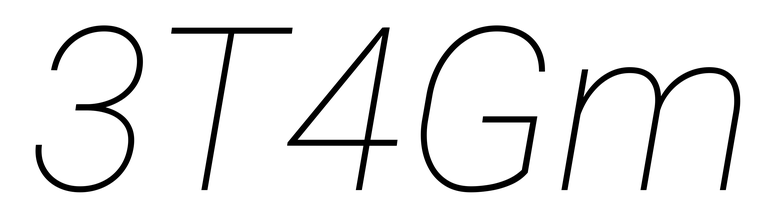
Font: Roboto-Italic_Thin_Italic